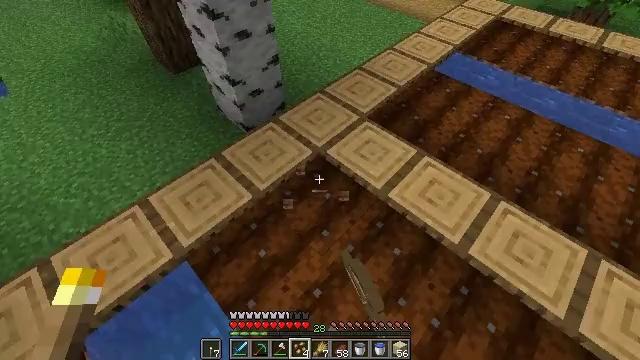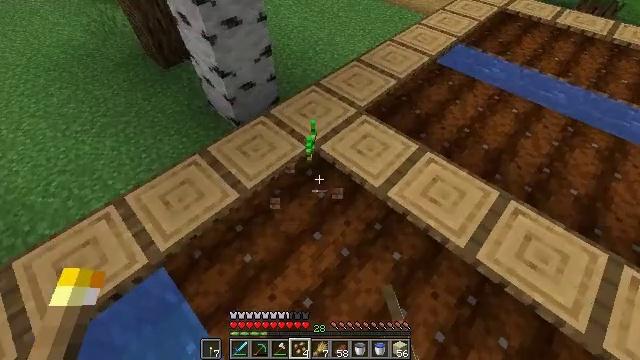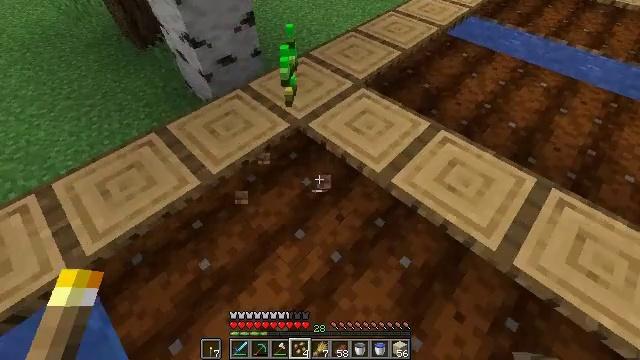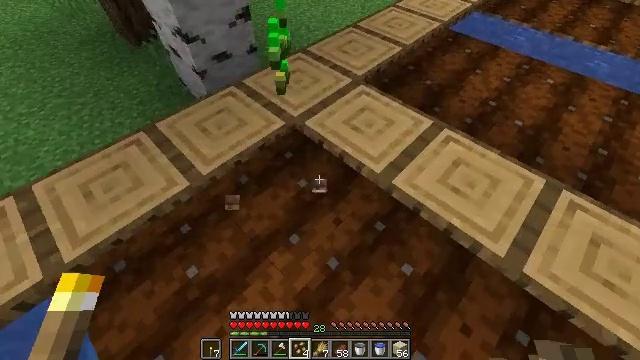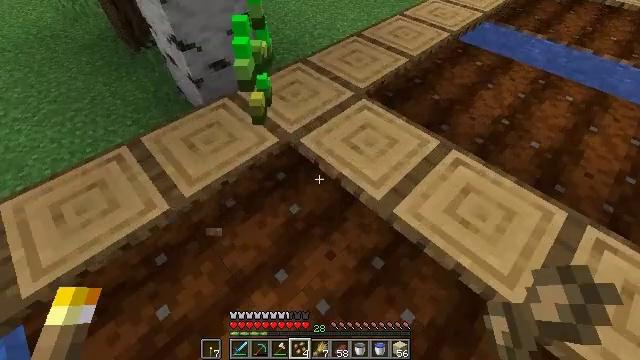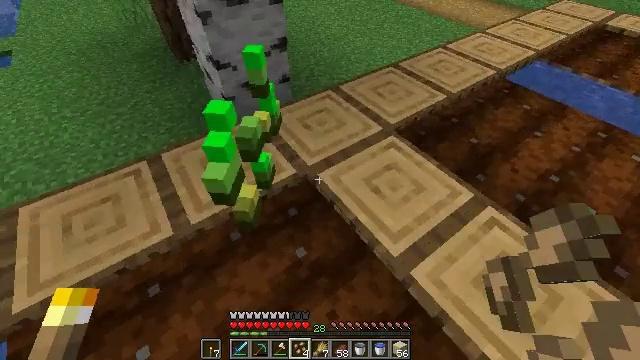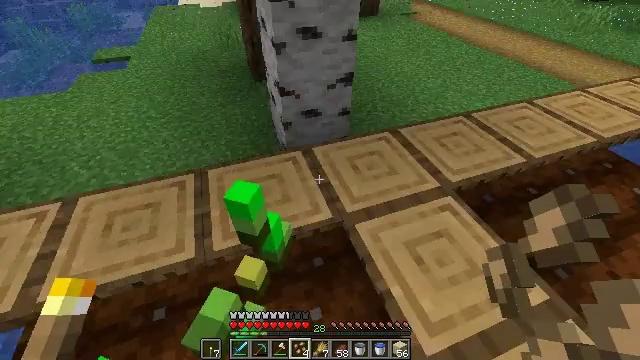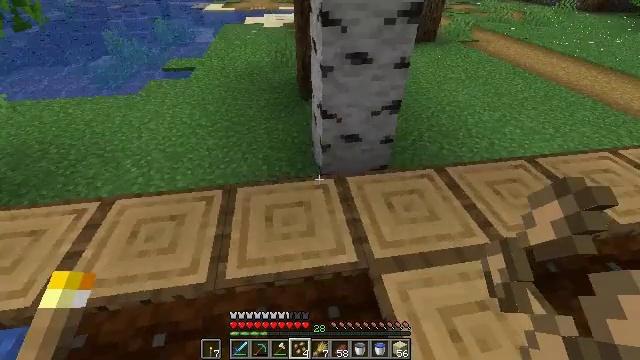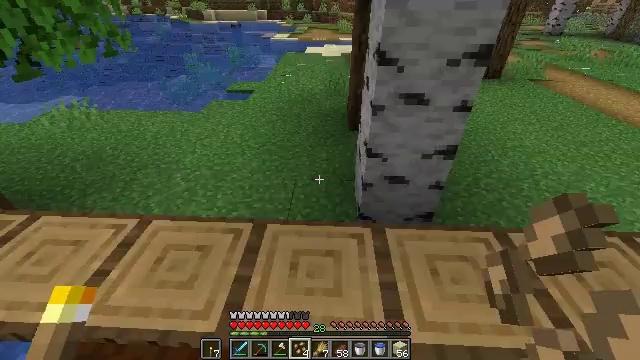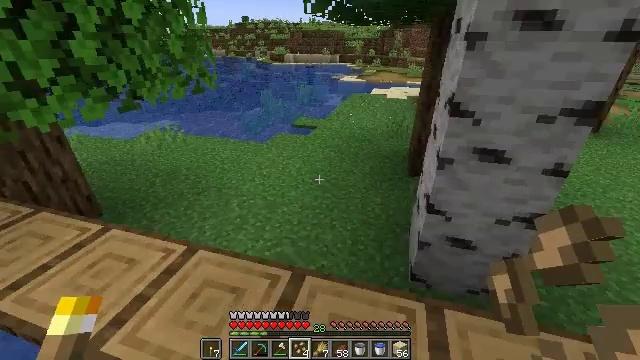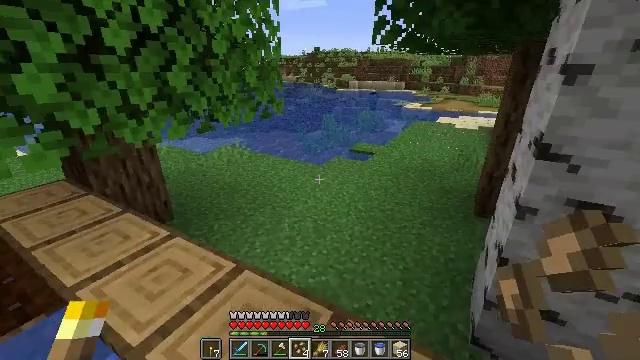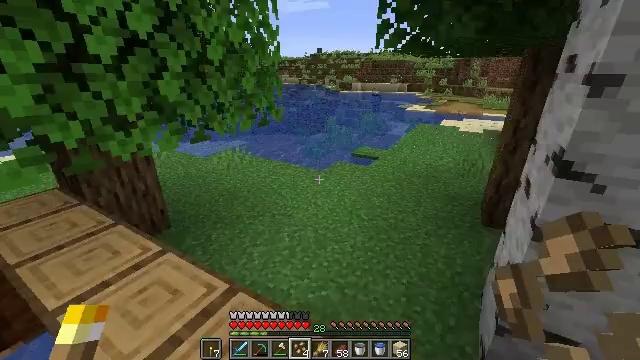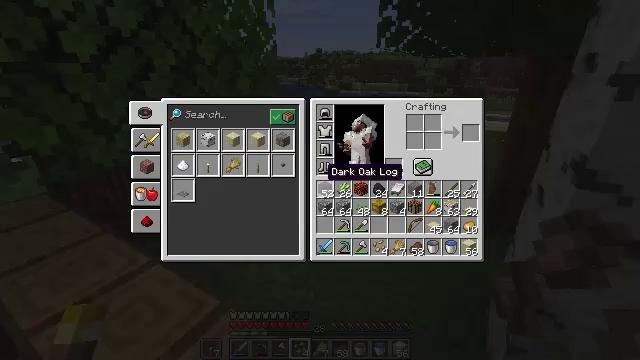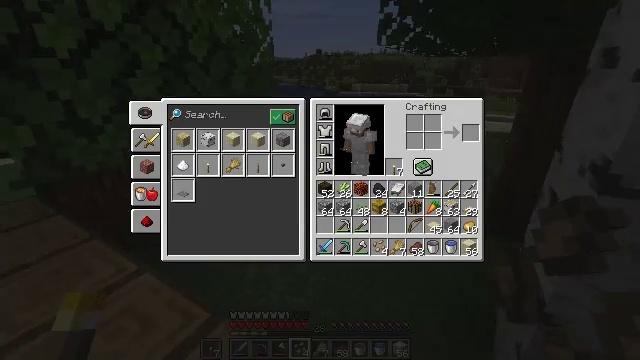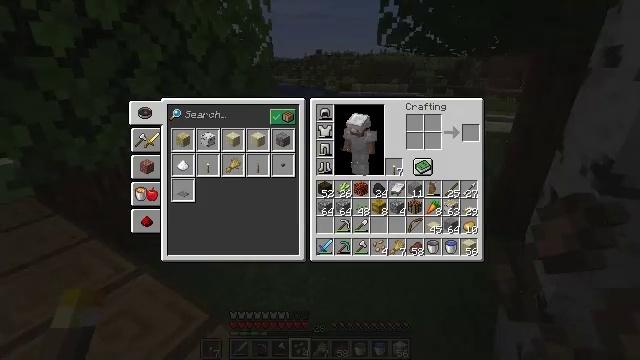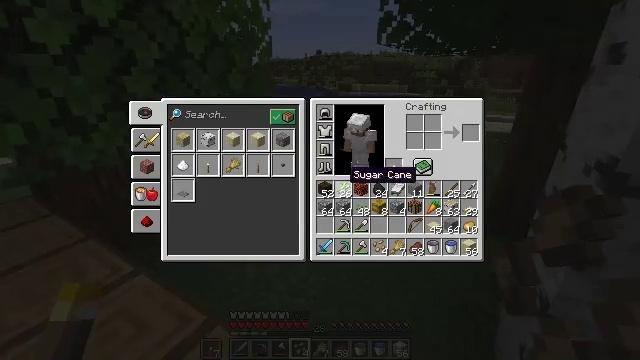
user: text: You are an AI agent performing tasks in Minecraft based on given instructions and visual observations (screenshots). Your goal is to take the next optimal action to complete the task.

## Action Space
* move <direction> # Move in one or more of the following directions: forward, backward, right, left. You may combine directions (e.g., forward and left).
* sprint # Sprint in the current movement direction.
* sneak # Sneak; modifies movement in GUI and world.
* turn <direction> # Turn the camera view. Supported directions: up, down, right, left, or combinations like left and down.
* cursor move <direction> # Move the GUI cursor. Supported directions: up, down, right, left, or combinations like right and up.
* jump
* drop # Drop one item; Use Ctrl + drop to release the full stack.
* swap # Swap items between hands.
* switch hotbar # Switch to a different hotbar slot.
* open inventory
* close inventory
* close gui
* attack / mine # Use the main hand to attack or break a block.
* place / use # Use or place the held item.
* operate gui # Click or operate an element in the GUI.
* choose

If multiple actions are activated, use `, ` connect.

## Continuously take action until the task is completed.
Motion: motion action
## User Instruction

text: Remove beetroot seeds from the inventory.
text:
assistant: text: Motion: move forward
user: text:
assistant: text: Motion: move forward
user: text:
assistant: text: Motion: move forward
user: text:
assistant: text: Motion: move forward, turn left and up
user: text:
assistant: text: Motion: move forward, turn left and up
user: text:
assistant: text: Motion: move forward, turn left and up
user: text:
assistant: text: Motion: move forward, turn left and up
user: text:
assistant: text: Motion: move forward, turn left and up
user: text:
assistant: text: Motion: move forward, turn left and up
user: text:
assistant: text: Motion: move forward, turn left and up
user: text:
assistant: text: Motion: move forward
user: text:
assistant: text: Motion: open inventory
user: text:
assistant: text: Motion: open inventory
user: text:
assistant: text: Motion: turn right, open inventory
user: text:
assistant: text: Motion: turn right
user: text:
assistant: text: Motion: turn right and down
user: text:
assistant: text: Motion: turn right and down
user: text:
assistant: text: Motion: sprint, turn down
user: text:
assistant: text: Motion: sprint, turn down
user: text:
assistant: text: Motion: sprint
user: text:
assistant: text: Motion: sprint
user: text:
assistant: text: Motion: sprint
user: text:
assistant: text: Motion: sprint
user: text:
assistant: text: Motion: sprint
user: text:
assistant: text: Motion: sprint, drop
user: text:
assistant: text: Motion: sprint, drop
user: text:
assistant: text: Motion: sprint, turn up
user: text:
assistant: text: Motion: sprint, turn up
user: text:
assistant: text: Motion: sprint, turn left and up
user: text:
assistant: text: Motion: sprint